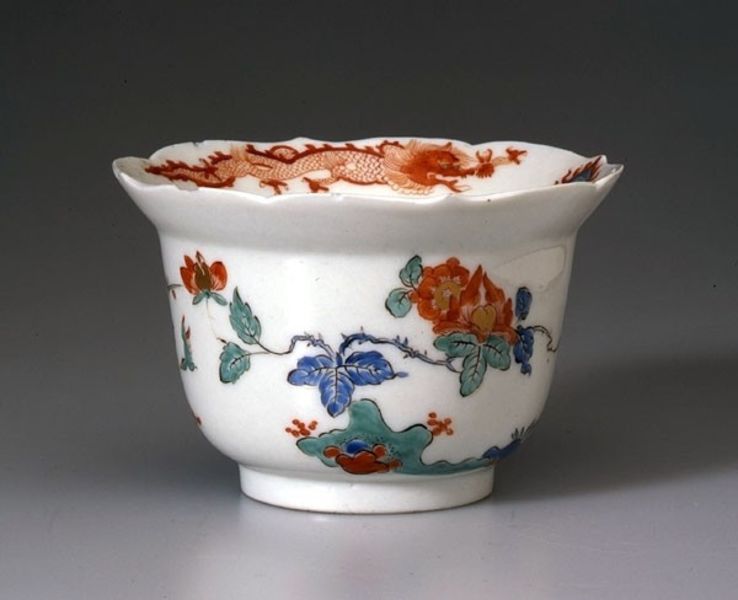
Titel: Kleine Schale mit Päonien und Drachen
Künstler: Königlich Sächsische Porzellan-Manufaktur (Meißen)
Standort: Hamburg
Institution: Museum für Kunst und Gewerbe Hamburg
Schlagwörter: tiere, ornament, schale, keramik, porzellan, becken, fabelwesen, ungeheuer, drache, monster, fabeltier, fabeltiere, tierornament, zwitterwesen, monstrum, blumenornamente, zierobjekte, serviergeschirr, tierornamente